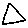
Label: triangle